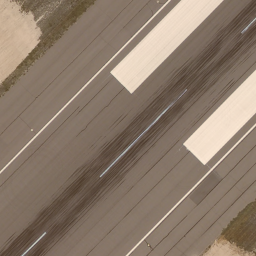
Label: runway